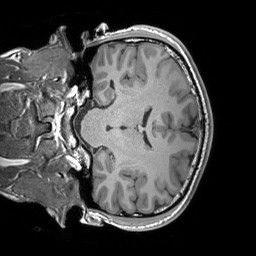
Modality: T1w
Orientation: coronal
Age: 22